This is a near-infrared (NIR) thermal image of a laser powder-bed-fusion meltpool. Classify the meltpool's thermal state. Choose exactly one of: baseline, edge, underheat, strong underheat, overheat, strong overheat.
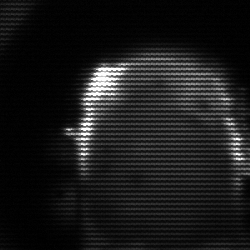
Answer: baseline